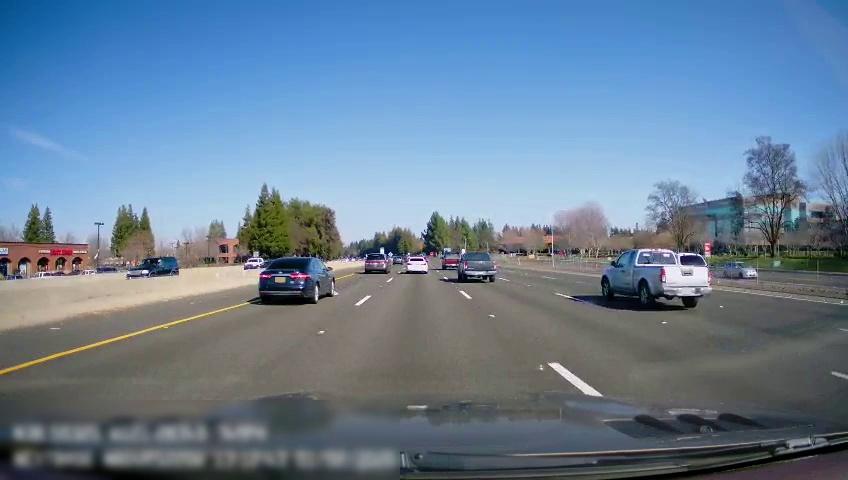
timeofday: Day
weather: Sunny
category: Vehicles | SUV
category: Vehicles | Truck
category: Drivable Space
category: Drivable Space
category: Vehicles | Truck
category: Vehicles | Truck
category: Vehicles | Truck
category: Vehicles | Car
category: Vehicles | SUV
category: Vehicles | SUV
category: Vehicles | Car
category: Vehicles | Car
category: Vehicles | Car
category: Lanes | Alternate Lane
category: Lanes | Alternate Lane
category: Lanes | Alternate Lane
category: Lanes | Current Lane
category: Lanes | Current Lane
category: Lanes | Alternate Lane